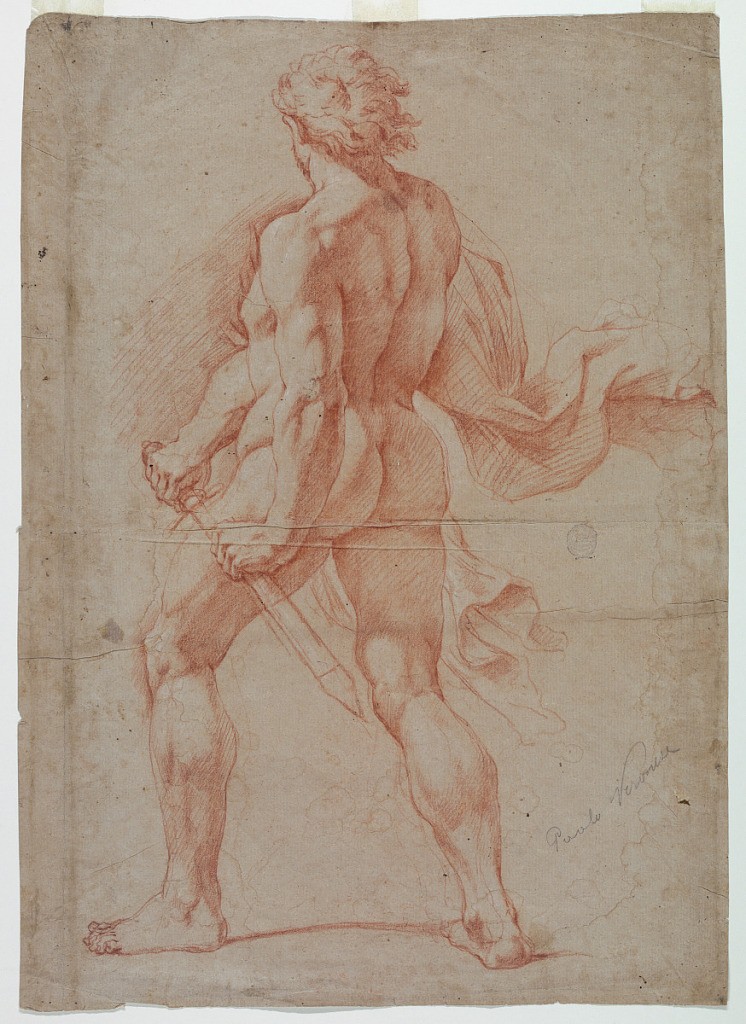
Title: Naked warrior, seen from behind
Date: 1700–1750
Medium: Red crayon on brown paper
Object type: Drawing
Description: Warrior shown drawing his sword. Cloth is fluttering in wind.